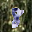
Label: 8